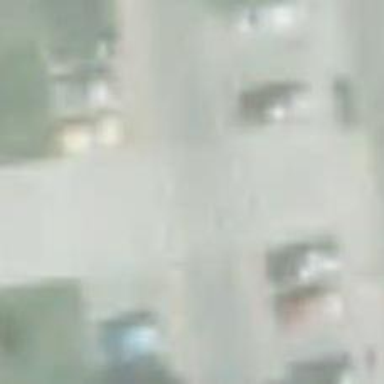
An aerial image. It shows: Parking aisle with paving stones surface.